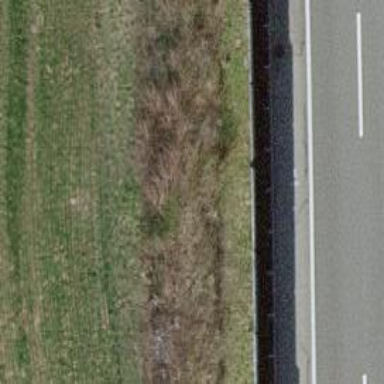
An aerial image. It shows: Noise barrier wall.